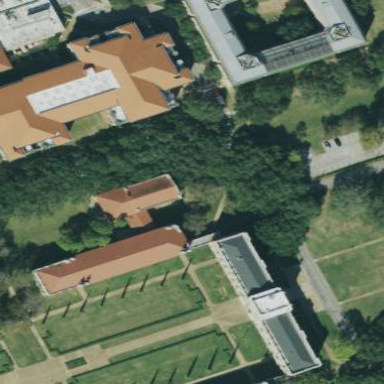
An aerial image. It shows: University building with hipped roof shape.